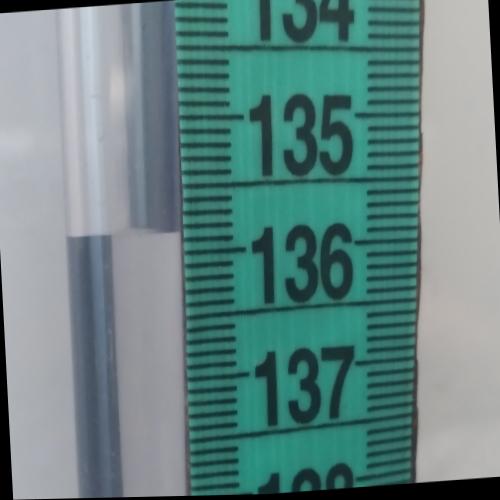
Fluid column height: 135.8 cm